Current action and preconditions to check: path_clear

Your task: For each precondition in the list above, predict whether it will hold at this action.

Consider the current scene as observed from the mobile robot's camera, and analyze the predicted future states of all dynamic agents (e.g., people, animals, vehicles, or any moving entities) within the NEXT SECOND.

IMPORTANT: Only answer "very likely" if you are absolutely certain—based on strong, clear evidence—that a dynamic agent will violate the precondition in the predicted future state. Do NOT answer "very likely" for unlikely, ambiguous, or low-probability risks.

Ask yourself for each precondition: Is there a high probability, with clear and convincing evidence, that the predicted future states of any dynamic agent will interfere with the predicted future state of the currently executing action within the NEXT SECOND, causing that precondition to fail?

Assess the risk level based on these predictions. Use "likely" or "very likely" if motions create a clear risk of interference.

Use "neutral" or "improbable" if agents are nearby but their predicted paths are clearly diverging or non-conflicting.

Failure Risk Categories: "very improbable", "improbable", "neutral", "likely", "very likely"

Answer Format: Output ONLY the probability_of_failure value from these categories: "very improbable", "improbable", "neutral", "likely", "very likely"

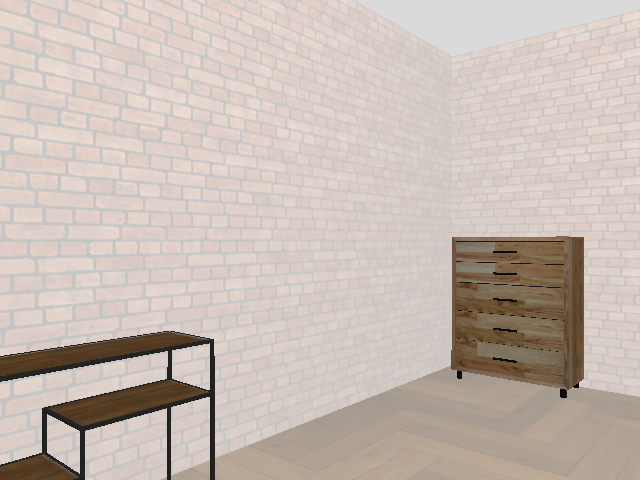

Answer: very improbable